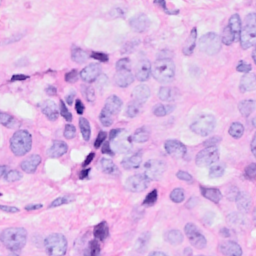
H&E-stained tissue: Breast